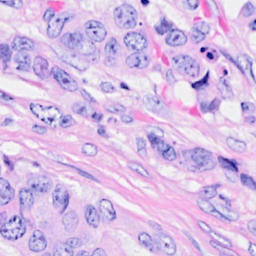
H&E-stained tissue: Breast